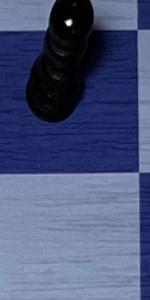
Label: Empty